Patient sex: F
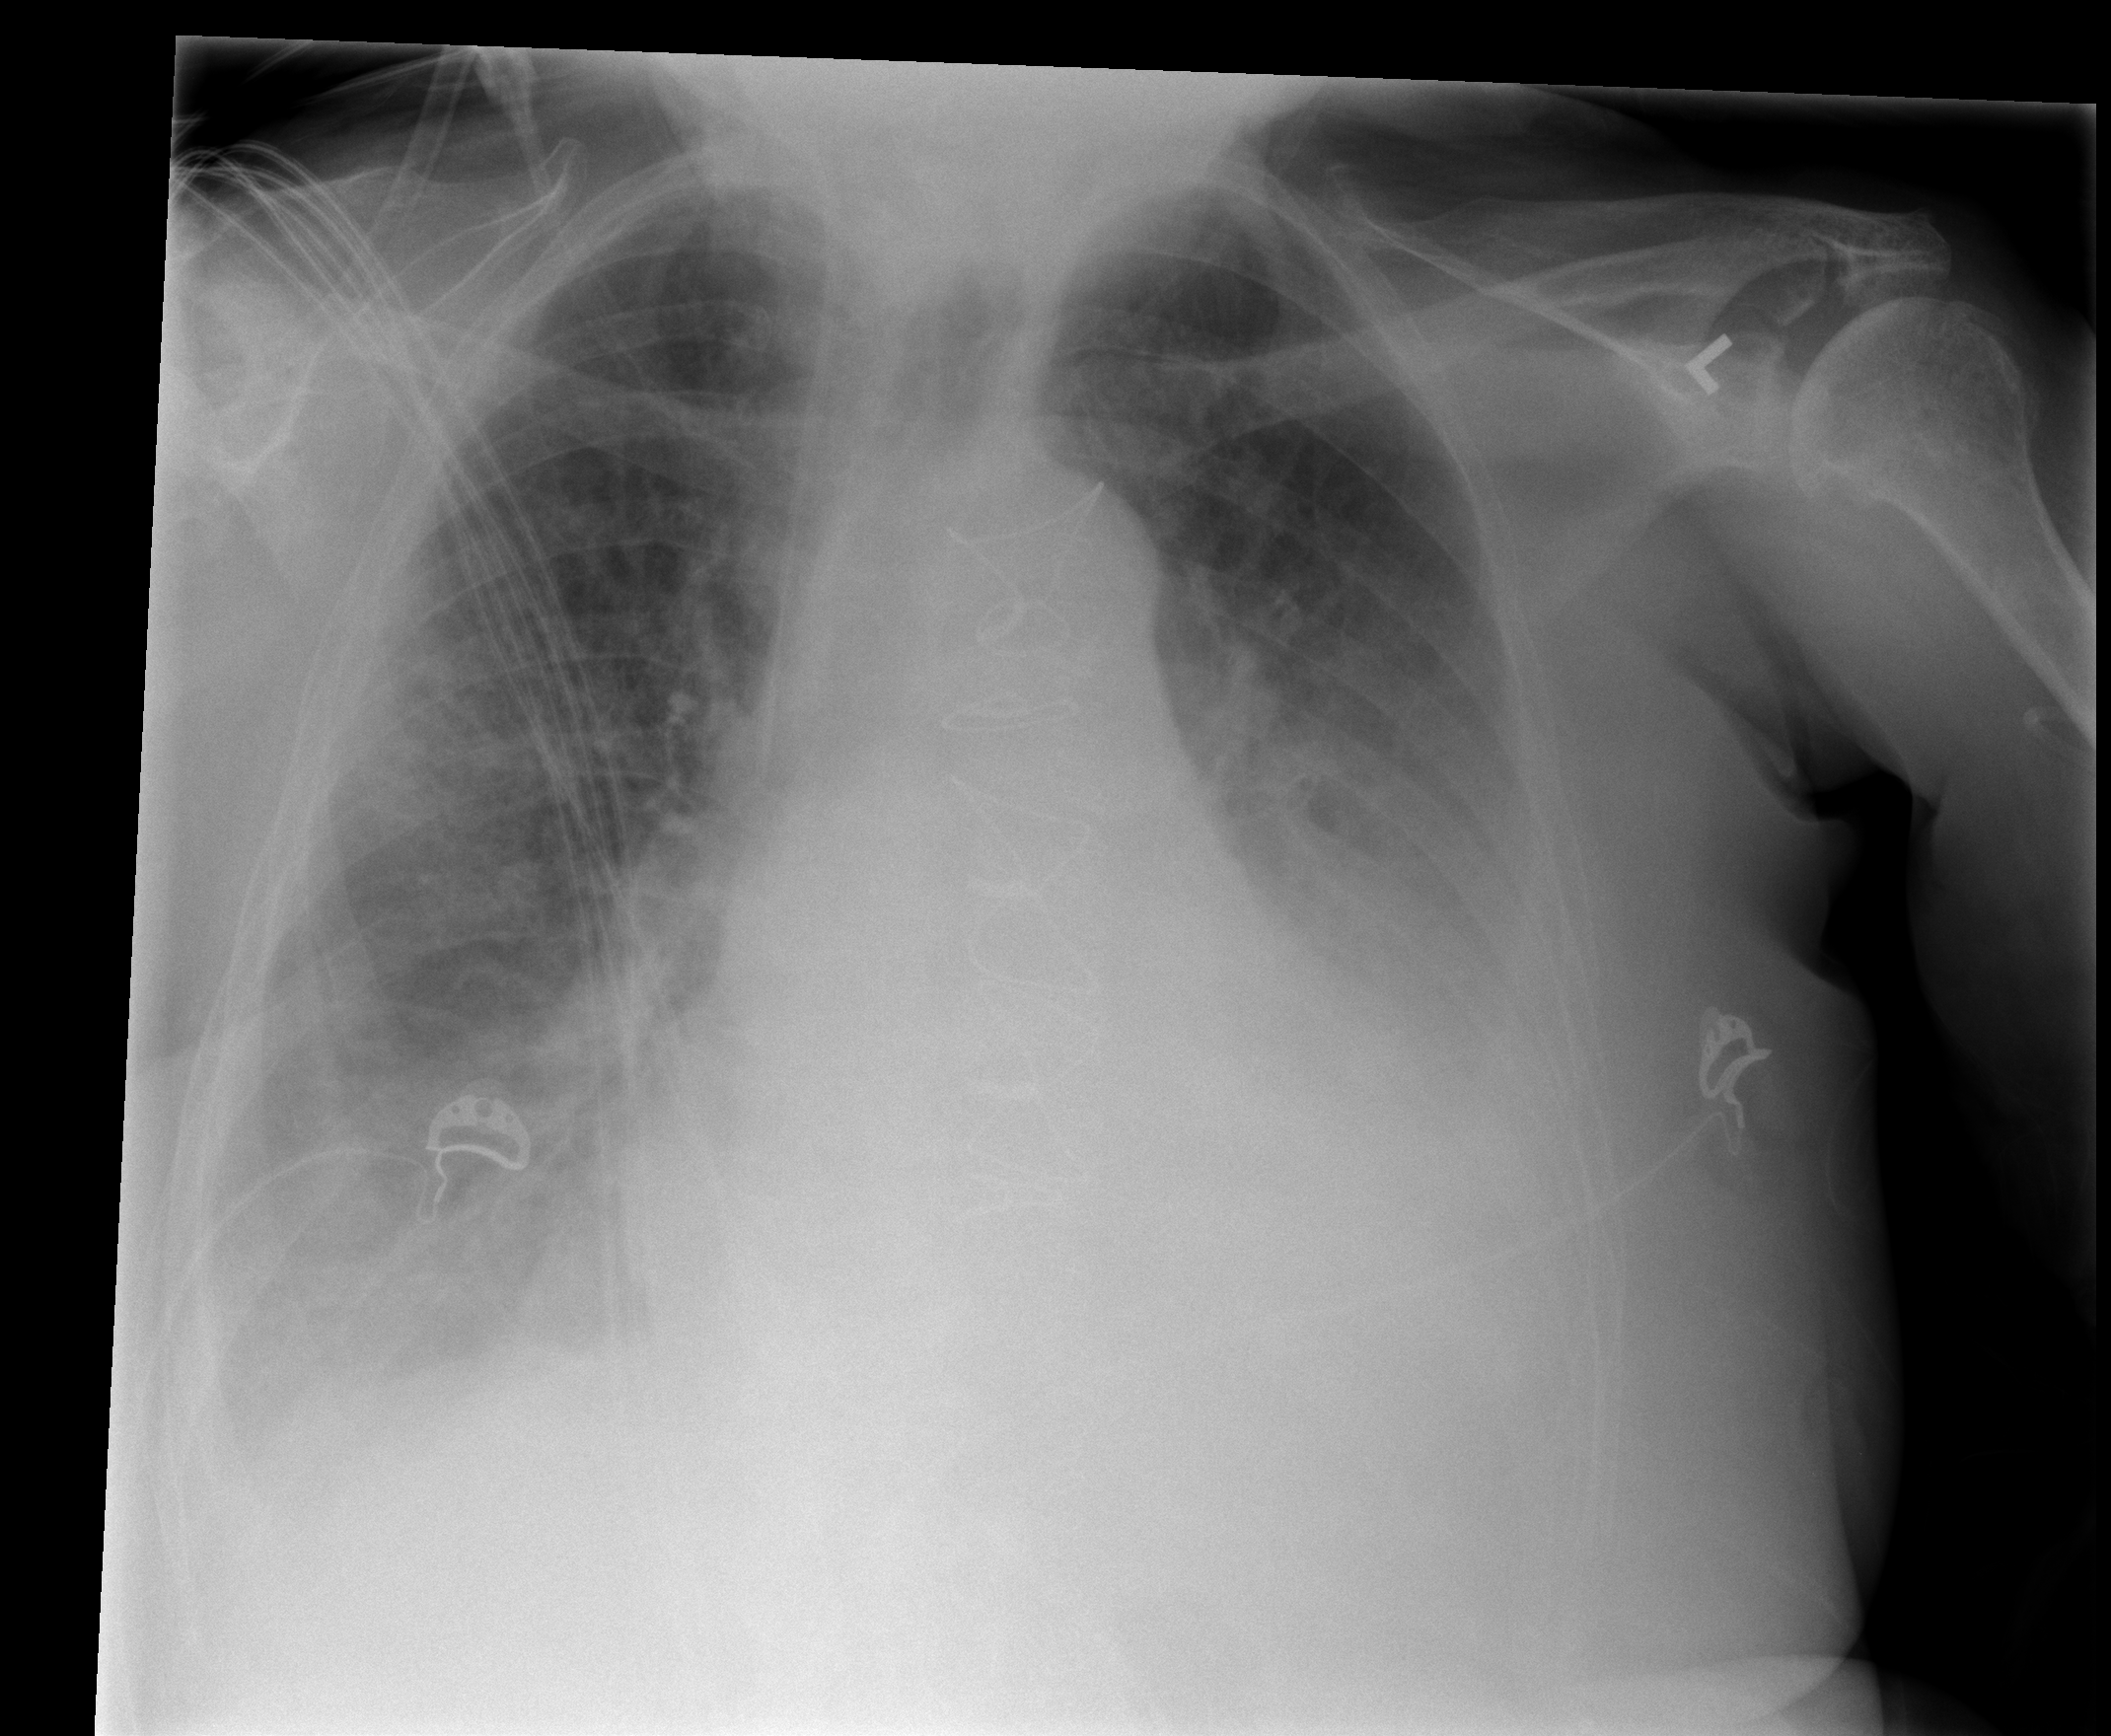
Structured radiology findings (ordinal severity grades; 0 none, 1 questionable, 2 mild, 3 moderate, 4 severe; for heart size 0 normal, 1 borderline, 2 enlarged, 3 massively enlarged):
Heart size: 2
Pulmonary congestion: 2
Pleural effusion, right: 2
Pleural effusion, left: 3
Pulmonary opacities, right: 1
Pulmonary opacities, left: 0
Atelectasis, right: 2
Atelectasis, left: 3